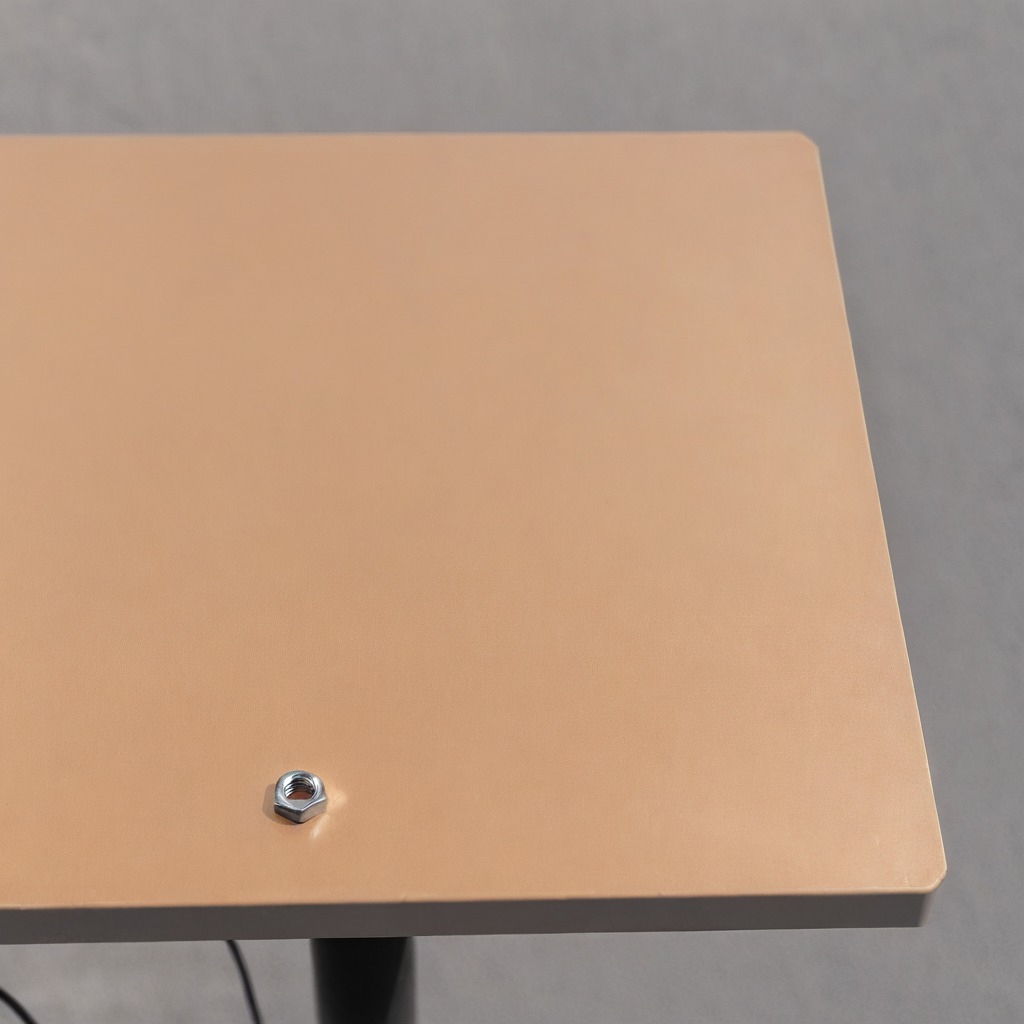
A metal nut is lying on the table.